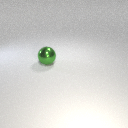
large green metal sphere